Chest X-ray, AP view. Patient: 57 years old, sex M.
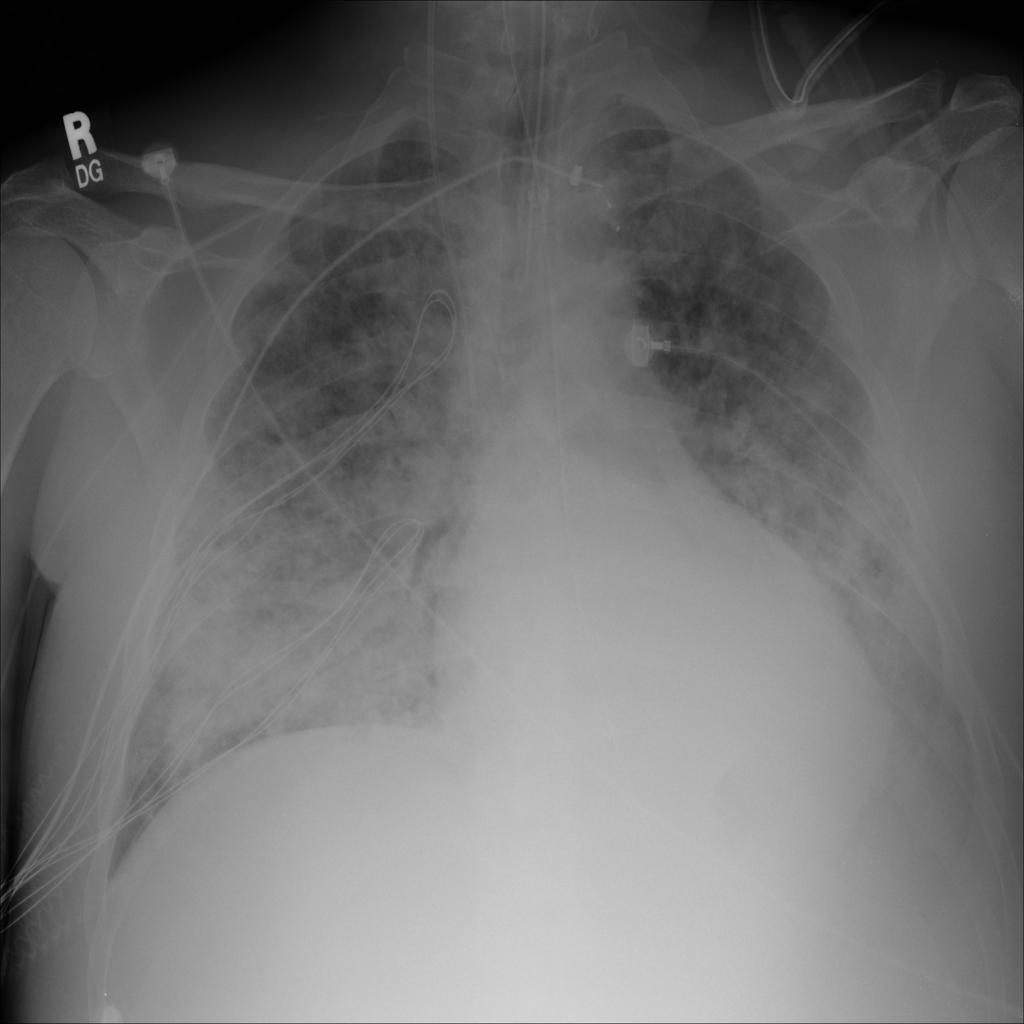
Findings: Infiltration